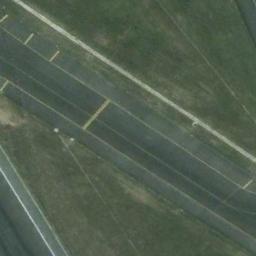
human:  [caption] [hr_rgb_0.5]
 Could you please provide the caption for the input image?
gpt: The runway goes through the lawn .

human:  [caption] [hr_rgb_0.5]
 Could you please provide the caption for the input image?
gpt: The grass is on either side of the runway .

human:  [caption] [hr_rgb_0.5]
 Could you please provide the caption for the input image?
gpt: The runway is on the grass .

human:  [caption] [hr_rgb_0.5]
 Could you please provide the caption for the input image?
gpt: There is a green lawn next to the runway, With white dashes of varying thickness on the runway .

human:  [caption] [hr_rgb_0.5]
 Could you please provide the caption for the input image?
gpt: There are green lawns beside the runway .